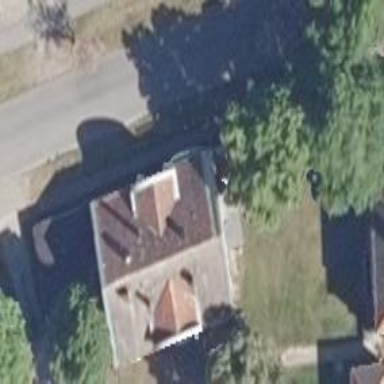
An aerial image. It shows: Detached building.